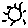
Label: sun